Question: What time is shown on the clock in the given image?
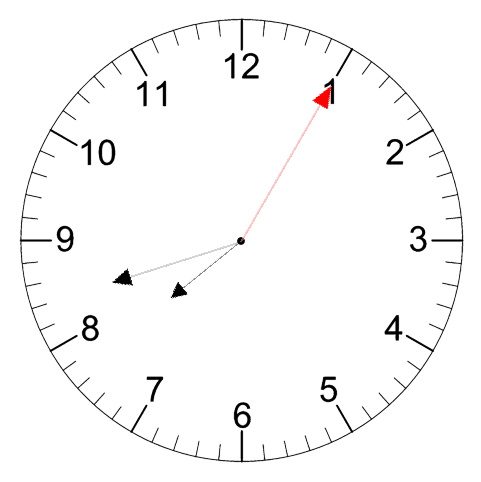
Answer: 07:42:05